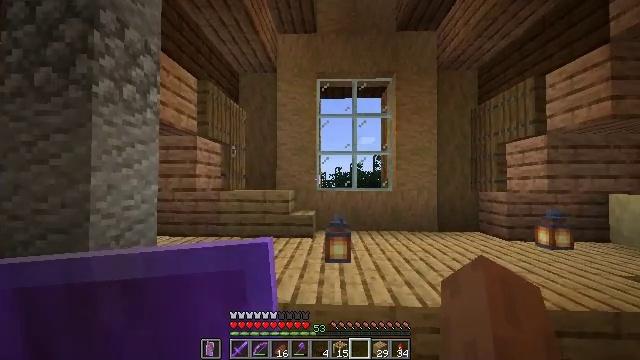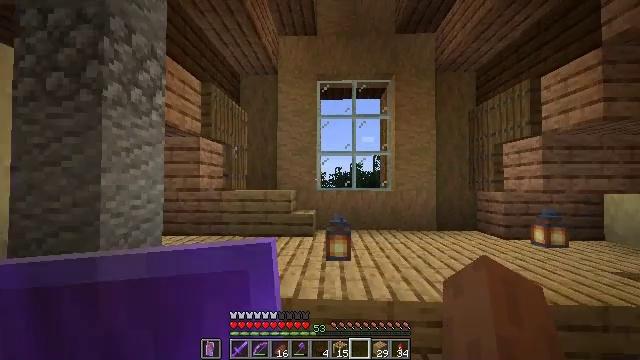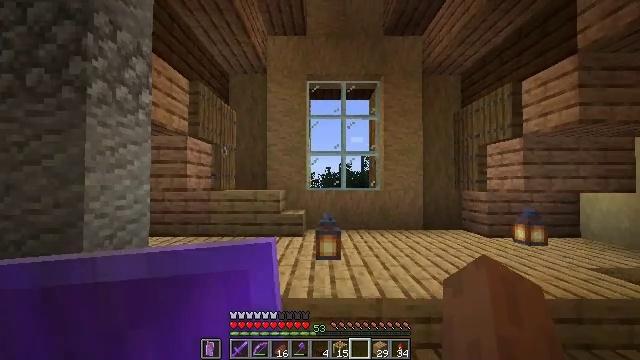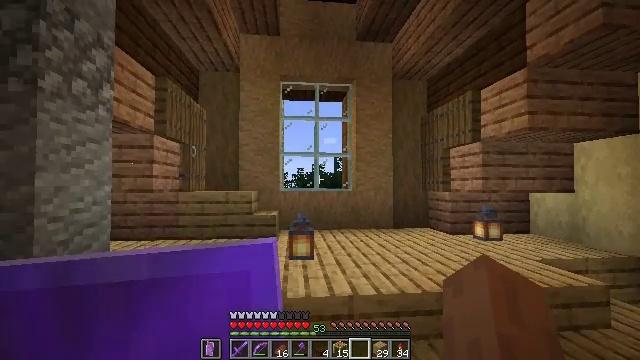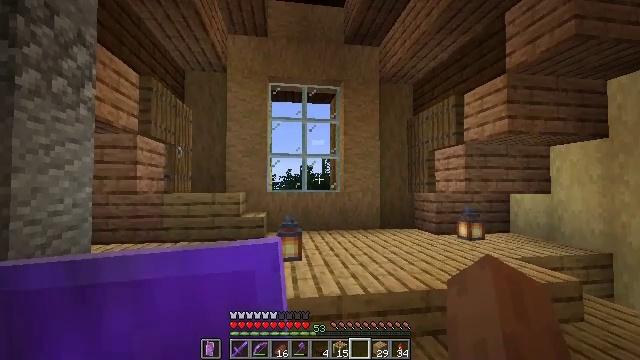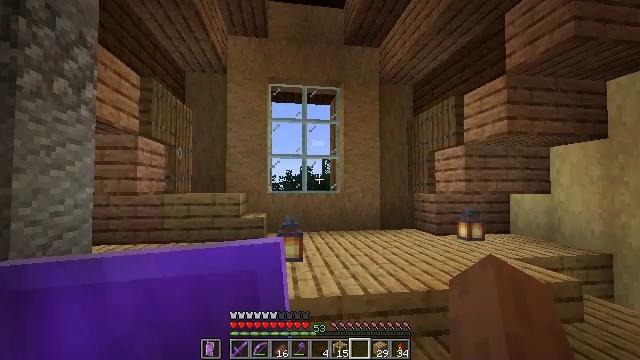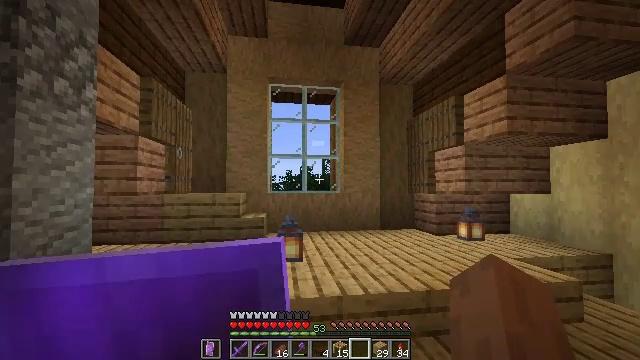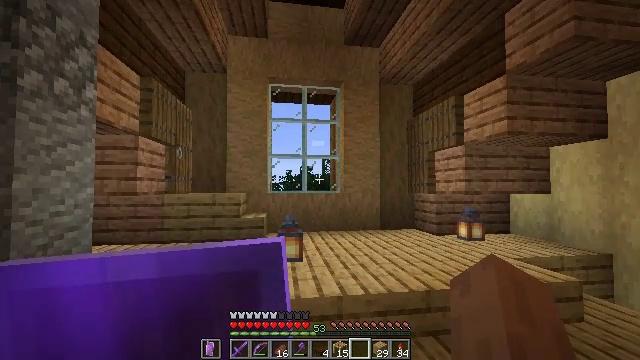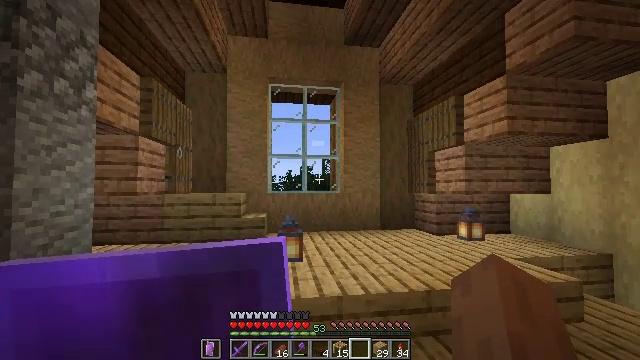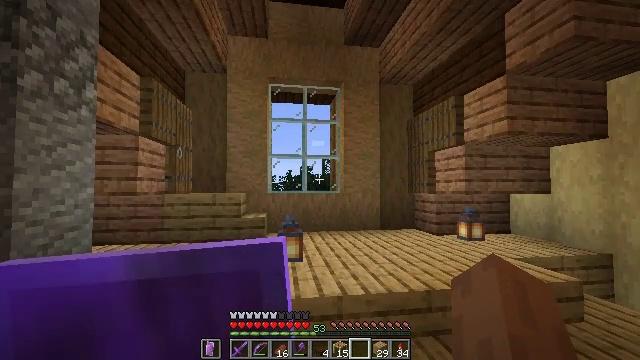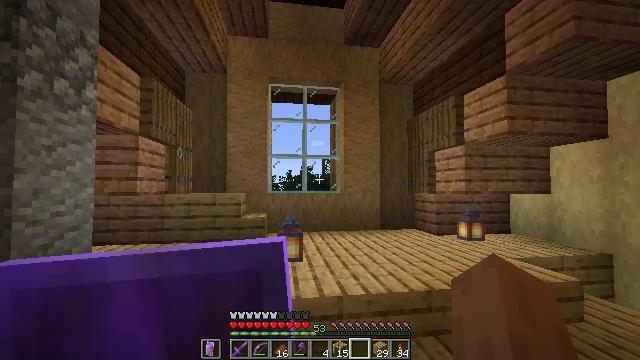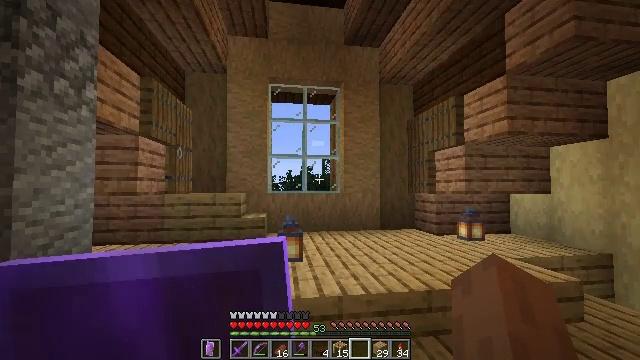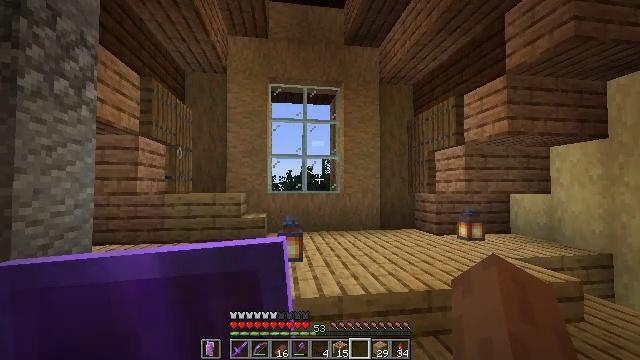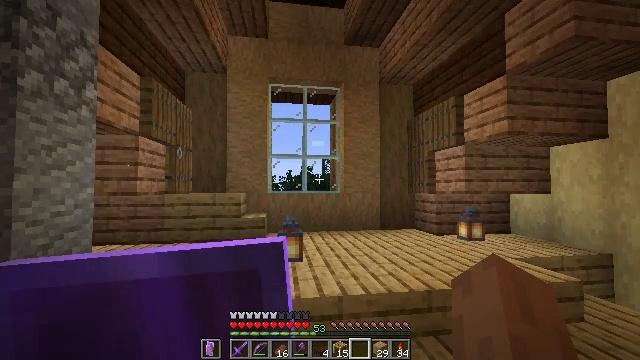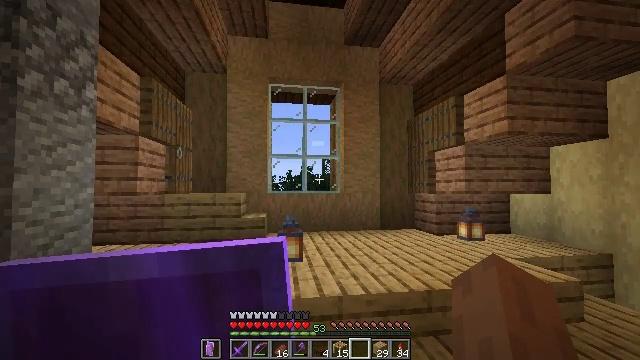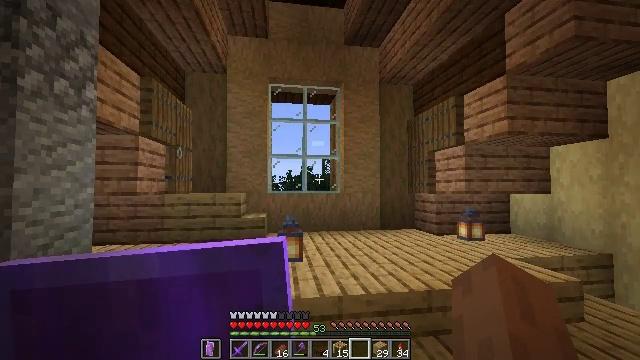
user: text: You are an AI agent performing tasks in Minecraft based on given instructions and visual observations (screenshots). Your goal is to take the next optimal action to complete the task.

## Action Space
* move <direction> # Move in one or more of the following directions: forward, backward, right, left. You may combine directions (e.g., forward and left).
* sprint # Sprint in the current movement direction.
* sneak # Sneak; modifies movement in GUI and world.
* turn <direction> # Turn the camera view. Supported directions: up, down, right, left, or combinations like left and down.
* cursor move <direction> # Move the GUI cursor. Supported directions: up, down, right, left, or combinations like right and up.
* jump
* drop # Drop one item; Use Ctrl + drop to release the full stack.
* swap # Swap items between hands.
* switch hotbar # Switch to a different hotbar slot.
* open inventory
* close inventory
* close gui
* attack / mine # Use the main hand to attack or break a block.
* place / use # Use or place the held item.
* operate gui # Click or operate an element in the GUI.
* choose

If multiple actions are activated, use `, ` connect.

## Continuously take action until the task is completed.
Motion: motion action
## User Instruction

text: Break the oak slab to get it back.
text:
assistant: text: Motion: no_op
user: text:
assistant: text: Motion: turn right
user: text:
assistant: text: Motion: turn right
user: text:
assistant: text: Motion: turn right
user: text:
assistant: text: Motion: no_op
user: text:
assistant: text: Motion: no_op
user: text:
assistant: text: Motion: no_op
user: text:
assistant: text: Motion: no_op
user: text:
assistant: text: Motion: no_op
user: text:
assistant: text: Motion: no_op
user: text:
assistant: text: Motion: no_op
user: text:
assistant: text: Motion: no_op
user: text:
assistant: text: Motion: no_op
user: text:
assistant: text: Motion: no_op
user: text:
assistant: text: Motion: no_op
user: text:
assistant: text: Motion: no_op
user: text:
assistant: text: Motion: no_op
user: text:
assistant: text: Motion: no_op
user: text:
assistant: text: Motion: no_op
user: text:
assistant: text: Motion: no_op
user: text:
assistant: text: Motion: no_op
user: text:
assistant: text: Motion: no_op
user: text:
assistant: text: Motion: no_op
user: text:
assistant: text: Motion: no_op
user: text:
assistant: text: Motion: no_op
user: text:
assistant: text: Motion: no_op
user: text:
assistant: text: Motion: no_op
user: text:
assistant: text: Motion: no_op
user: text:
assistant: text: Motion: no_op
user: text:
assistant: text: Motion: no_op